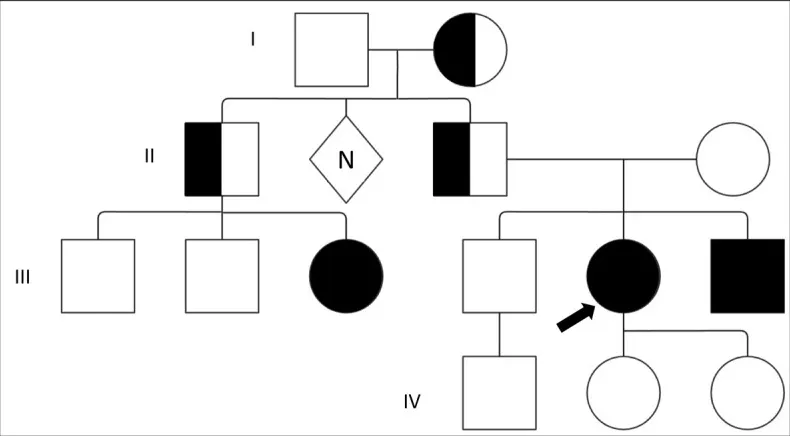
SGCE myoclonus-dystonia: autosomal dominant transmission with reduced penetrance. The patient pedigree was simplified for privacy. The patient is indicated by the arrow. The patient's brother and female cousin were symptomatically affected with myoclonus but did not undergo confirmatory genetic testing. The patient's grandmother (generation I) was likely the carrier of a maternally imprinted pathogenic SGCE allele that upon transmission to generation II was again maternally imprinted and silenced. However, once paternally transmitted by the patient's father and uncle, the autosomal dominant transmission pattern re-emerges in generation III. In generation IV, there is only a 2.5% chance each of the patient's young daughters will be affected in their lifetime due to maternal imprinting.
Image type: pathology (giemsa)